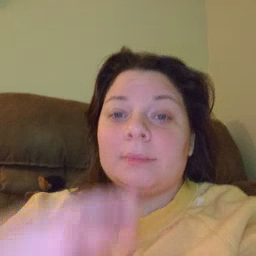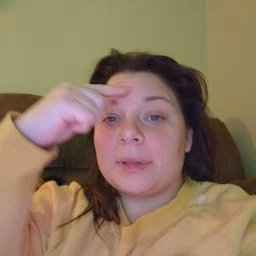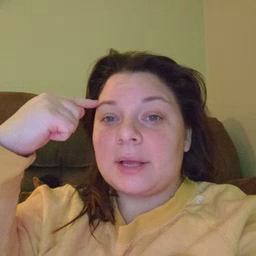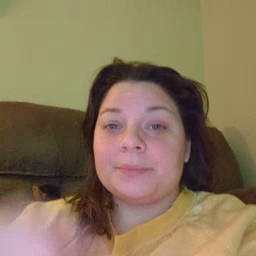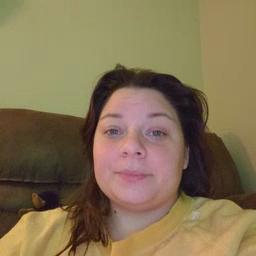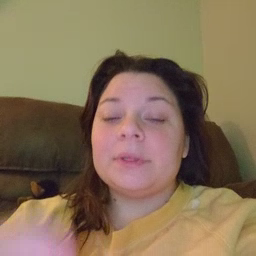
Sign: black